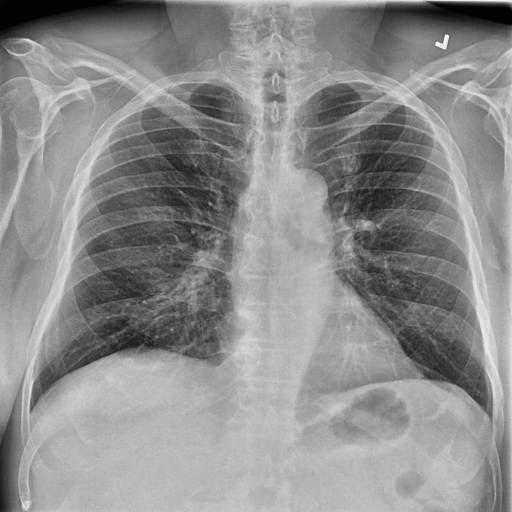
Finding: NORMAL